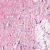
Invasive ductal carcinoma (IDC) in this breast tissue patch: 0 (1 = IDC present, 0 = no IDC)